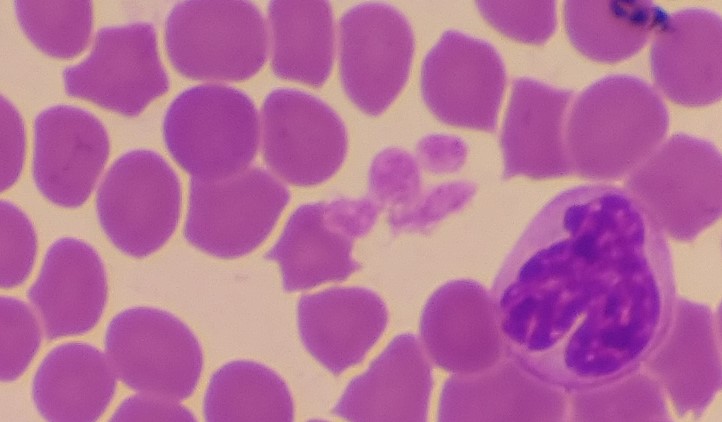
White blood cell type: Monocyte